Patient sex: M
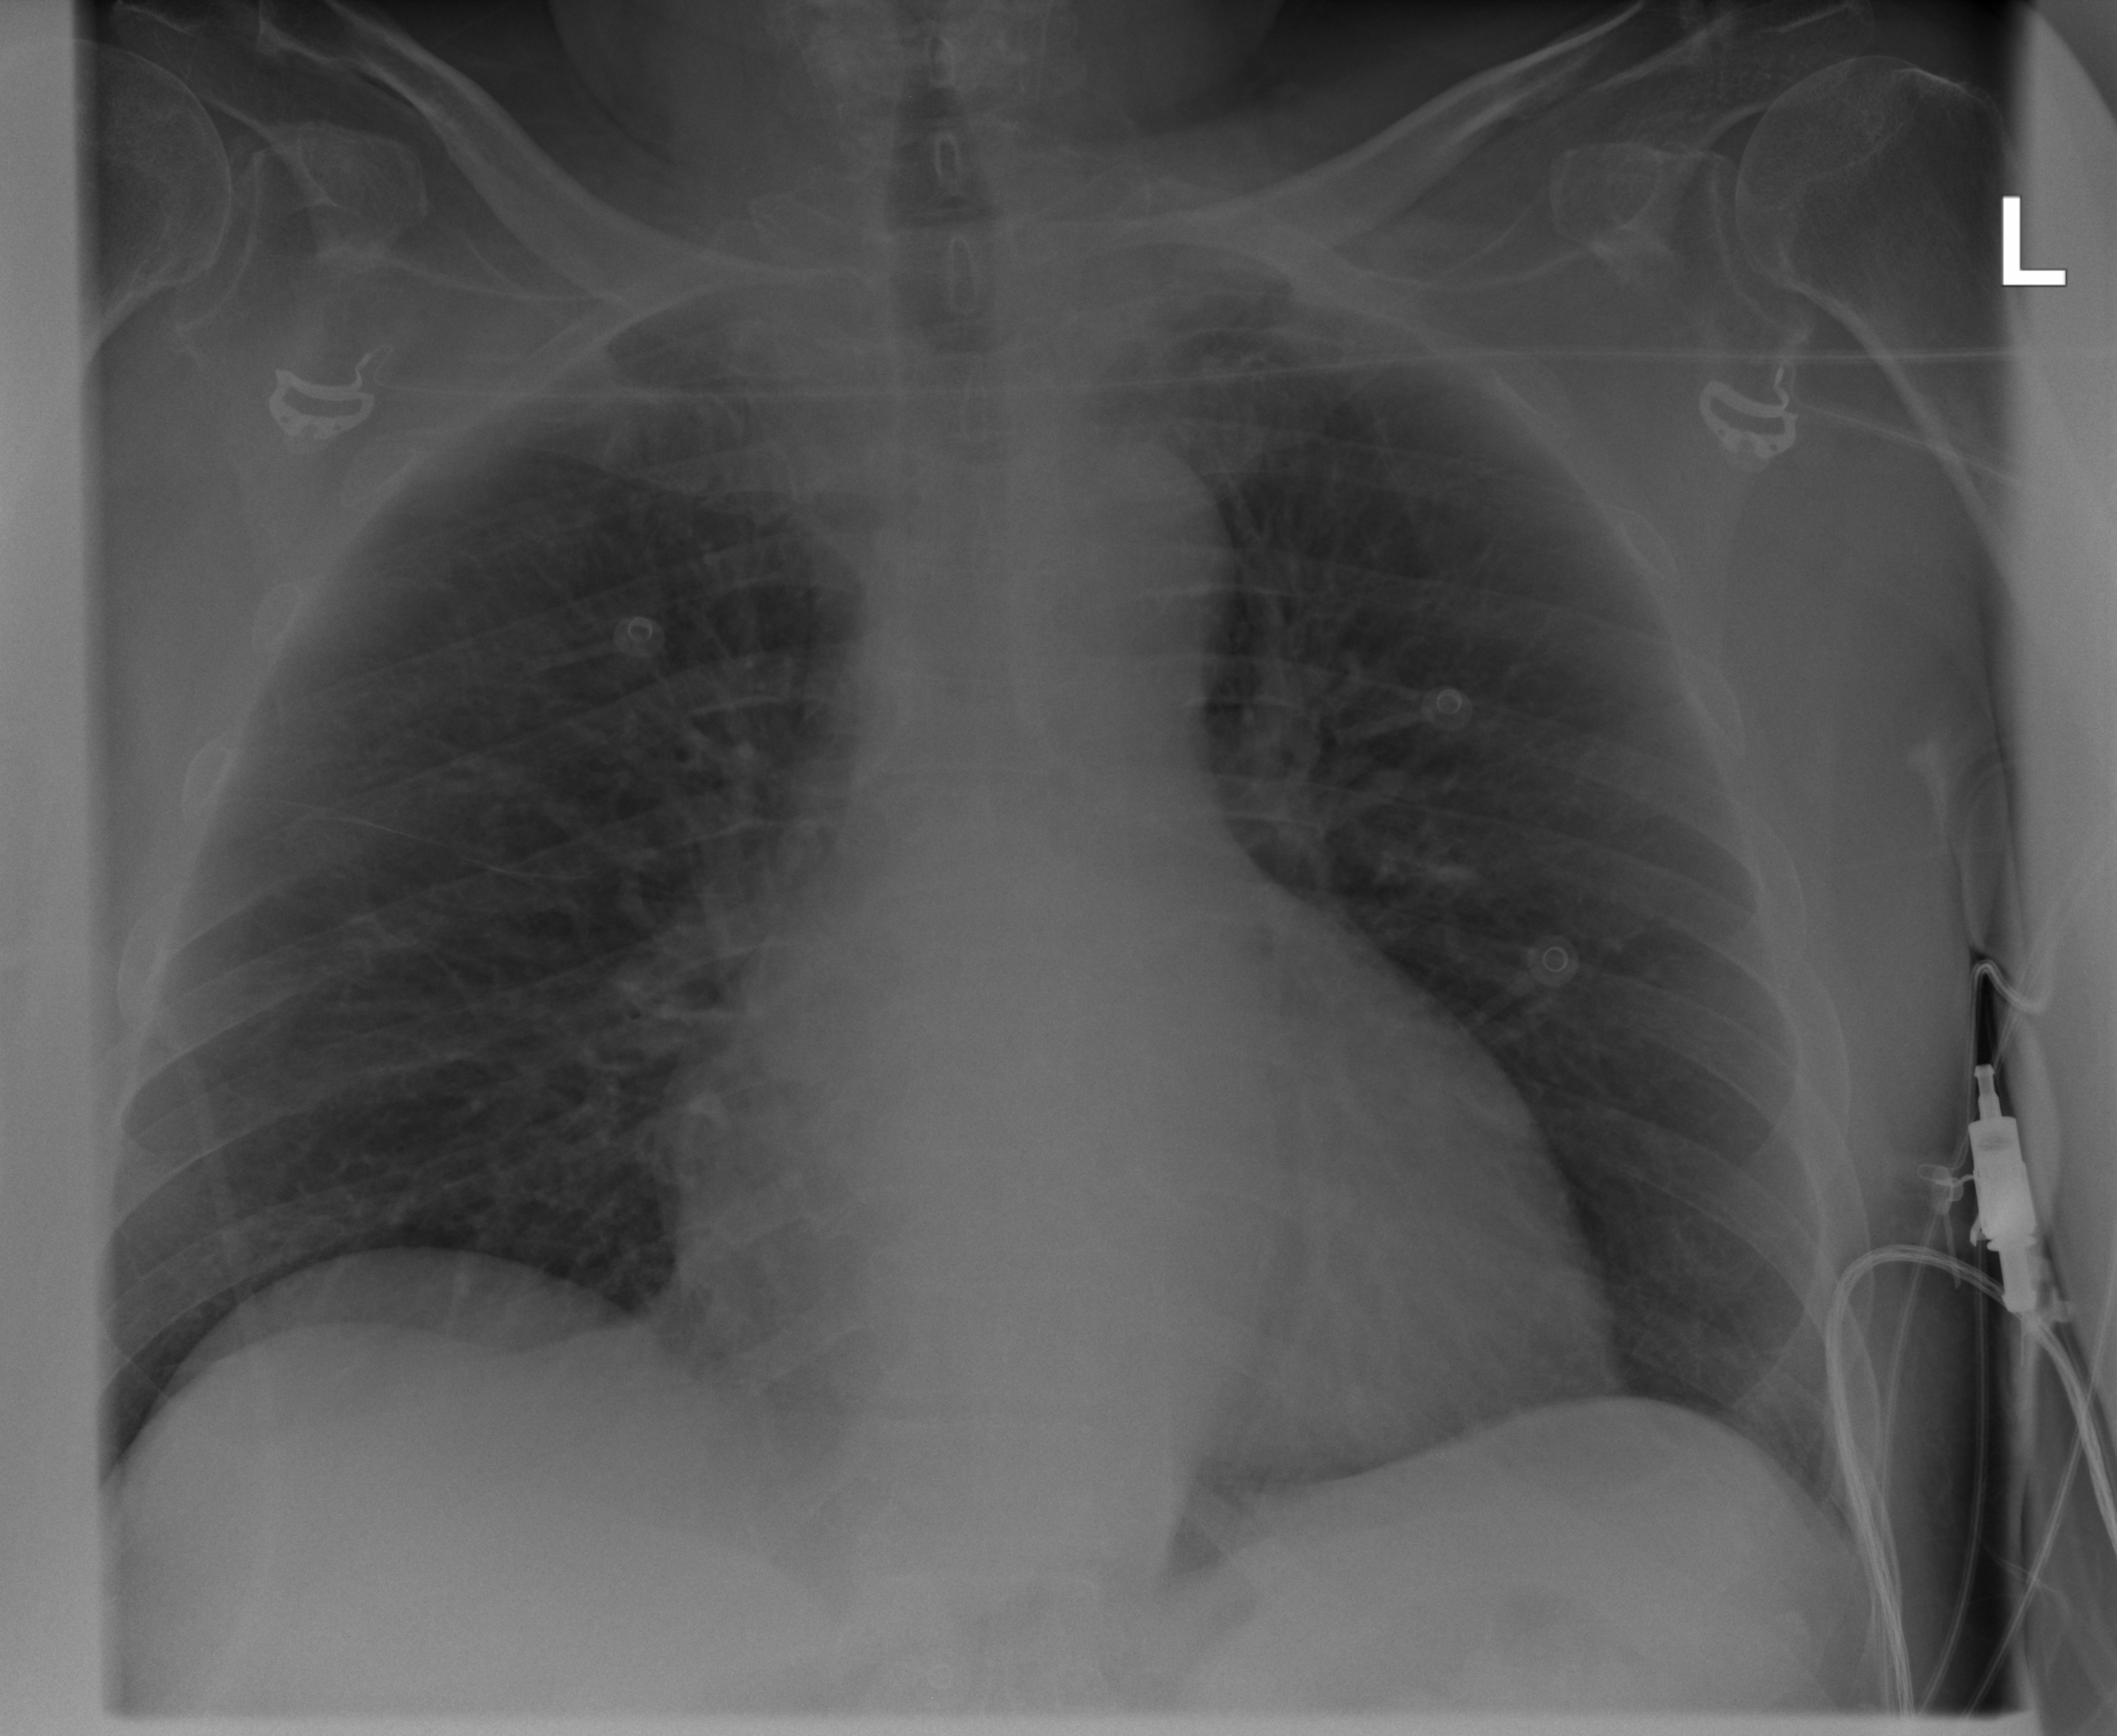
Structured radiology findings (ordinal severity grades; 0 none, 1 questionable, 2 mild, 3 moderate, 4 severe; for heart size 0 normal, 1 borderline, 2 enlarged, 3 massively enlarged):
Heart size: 2
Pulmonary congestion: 2
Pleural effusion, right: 0
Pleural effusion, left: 0
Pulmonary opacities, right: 0
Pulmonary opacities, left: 0
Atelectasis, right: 0
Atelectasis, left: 0